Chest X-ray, PA view. Patient: 65 years old, sex M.
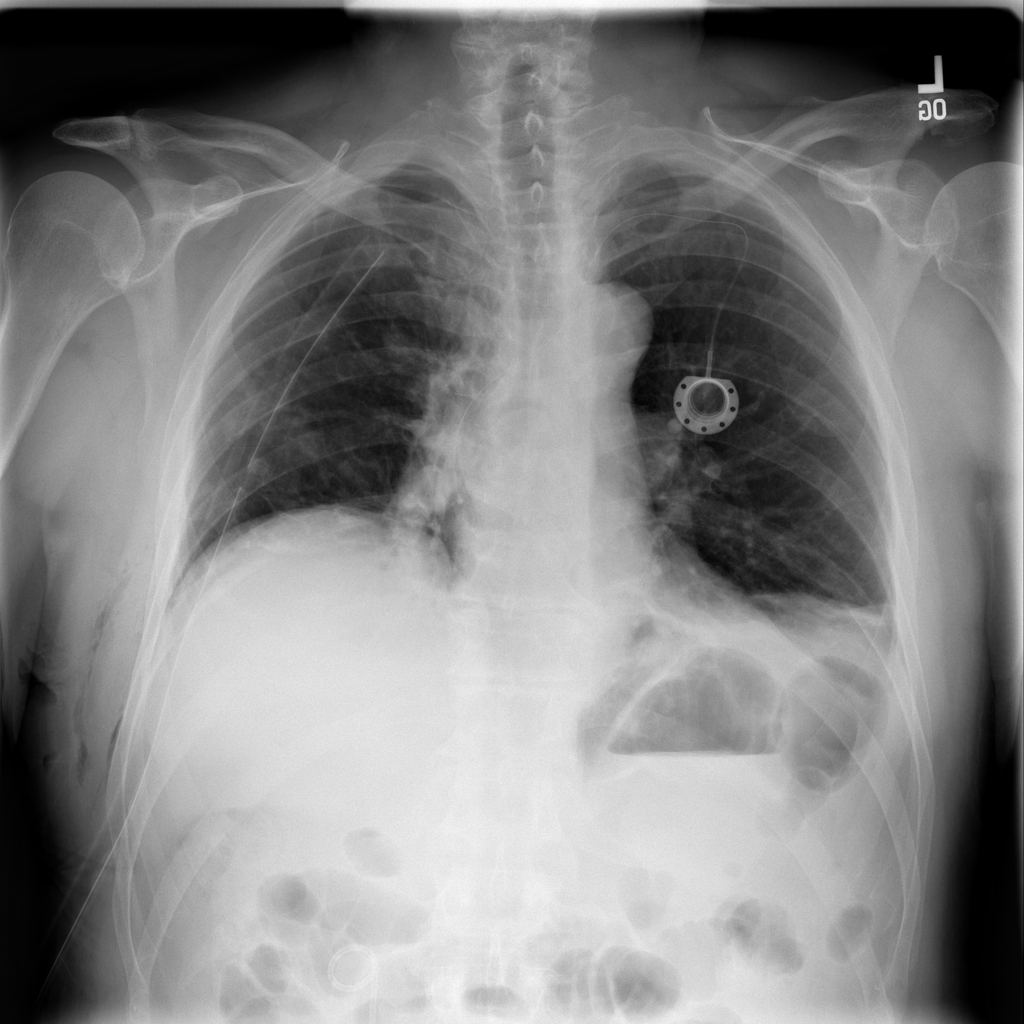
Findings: Atelectasis, Emphysema, Infiltration, Pneumothorax